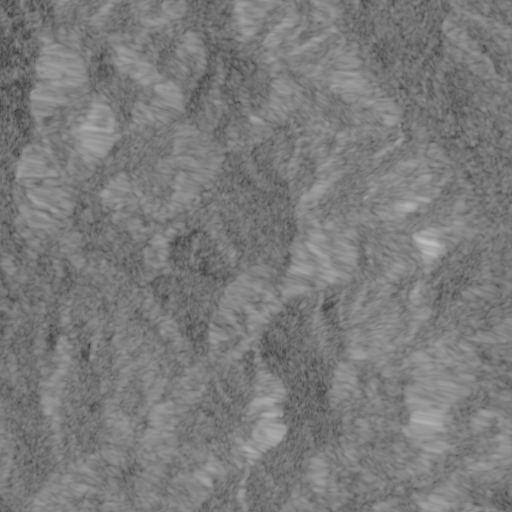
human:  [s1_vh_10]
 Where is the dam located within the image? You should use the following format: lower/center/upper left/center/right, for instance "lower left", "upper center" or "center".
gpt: The dam is located in the center left of the image.
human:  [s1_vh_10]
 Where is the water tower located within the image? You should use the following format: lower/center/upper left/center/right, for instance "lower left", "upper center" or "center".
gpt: The water tower is located in the center of the image.
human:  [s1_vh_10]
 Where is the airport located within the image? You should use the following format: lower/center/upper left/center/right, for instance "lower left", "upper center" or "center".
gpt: There is no airport in the image.

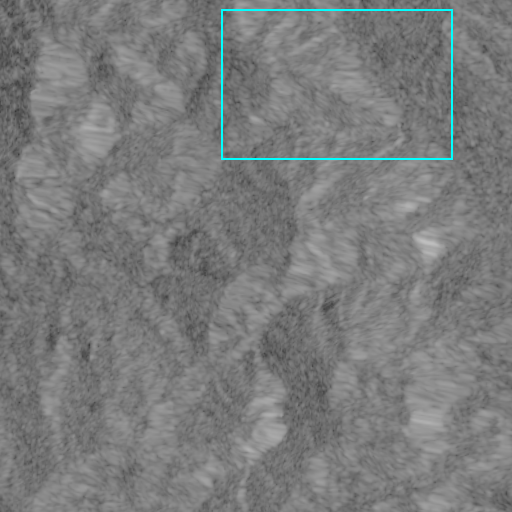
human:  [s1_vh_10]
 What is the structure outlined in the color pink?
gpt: There is no pink outline.
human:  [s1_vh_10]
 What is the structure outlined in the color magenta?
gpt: There is no structure outlined in magenta.